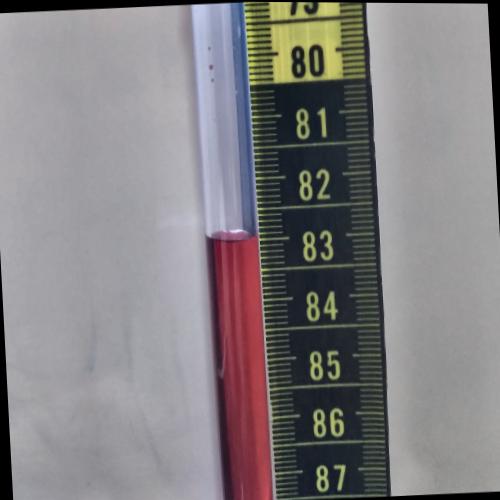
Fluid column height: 83.0 cm